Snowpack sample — Loveland Pass, Silver Plume, Colorado, USA (2/11/26, 12:00 PM MST)
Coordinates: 39.663, -105.886
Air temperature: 35 °F
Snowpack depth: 82 cm
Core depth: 40 cm
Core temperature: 23 °F
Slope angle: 13°, slope face: 12°
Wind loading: high
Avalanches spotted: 1
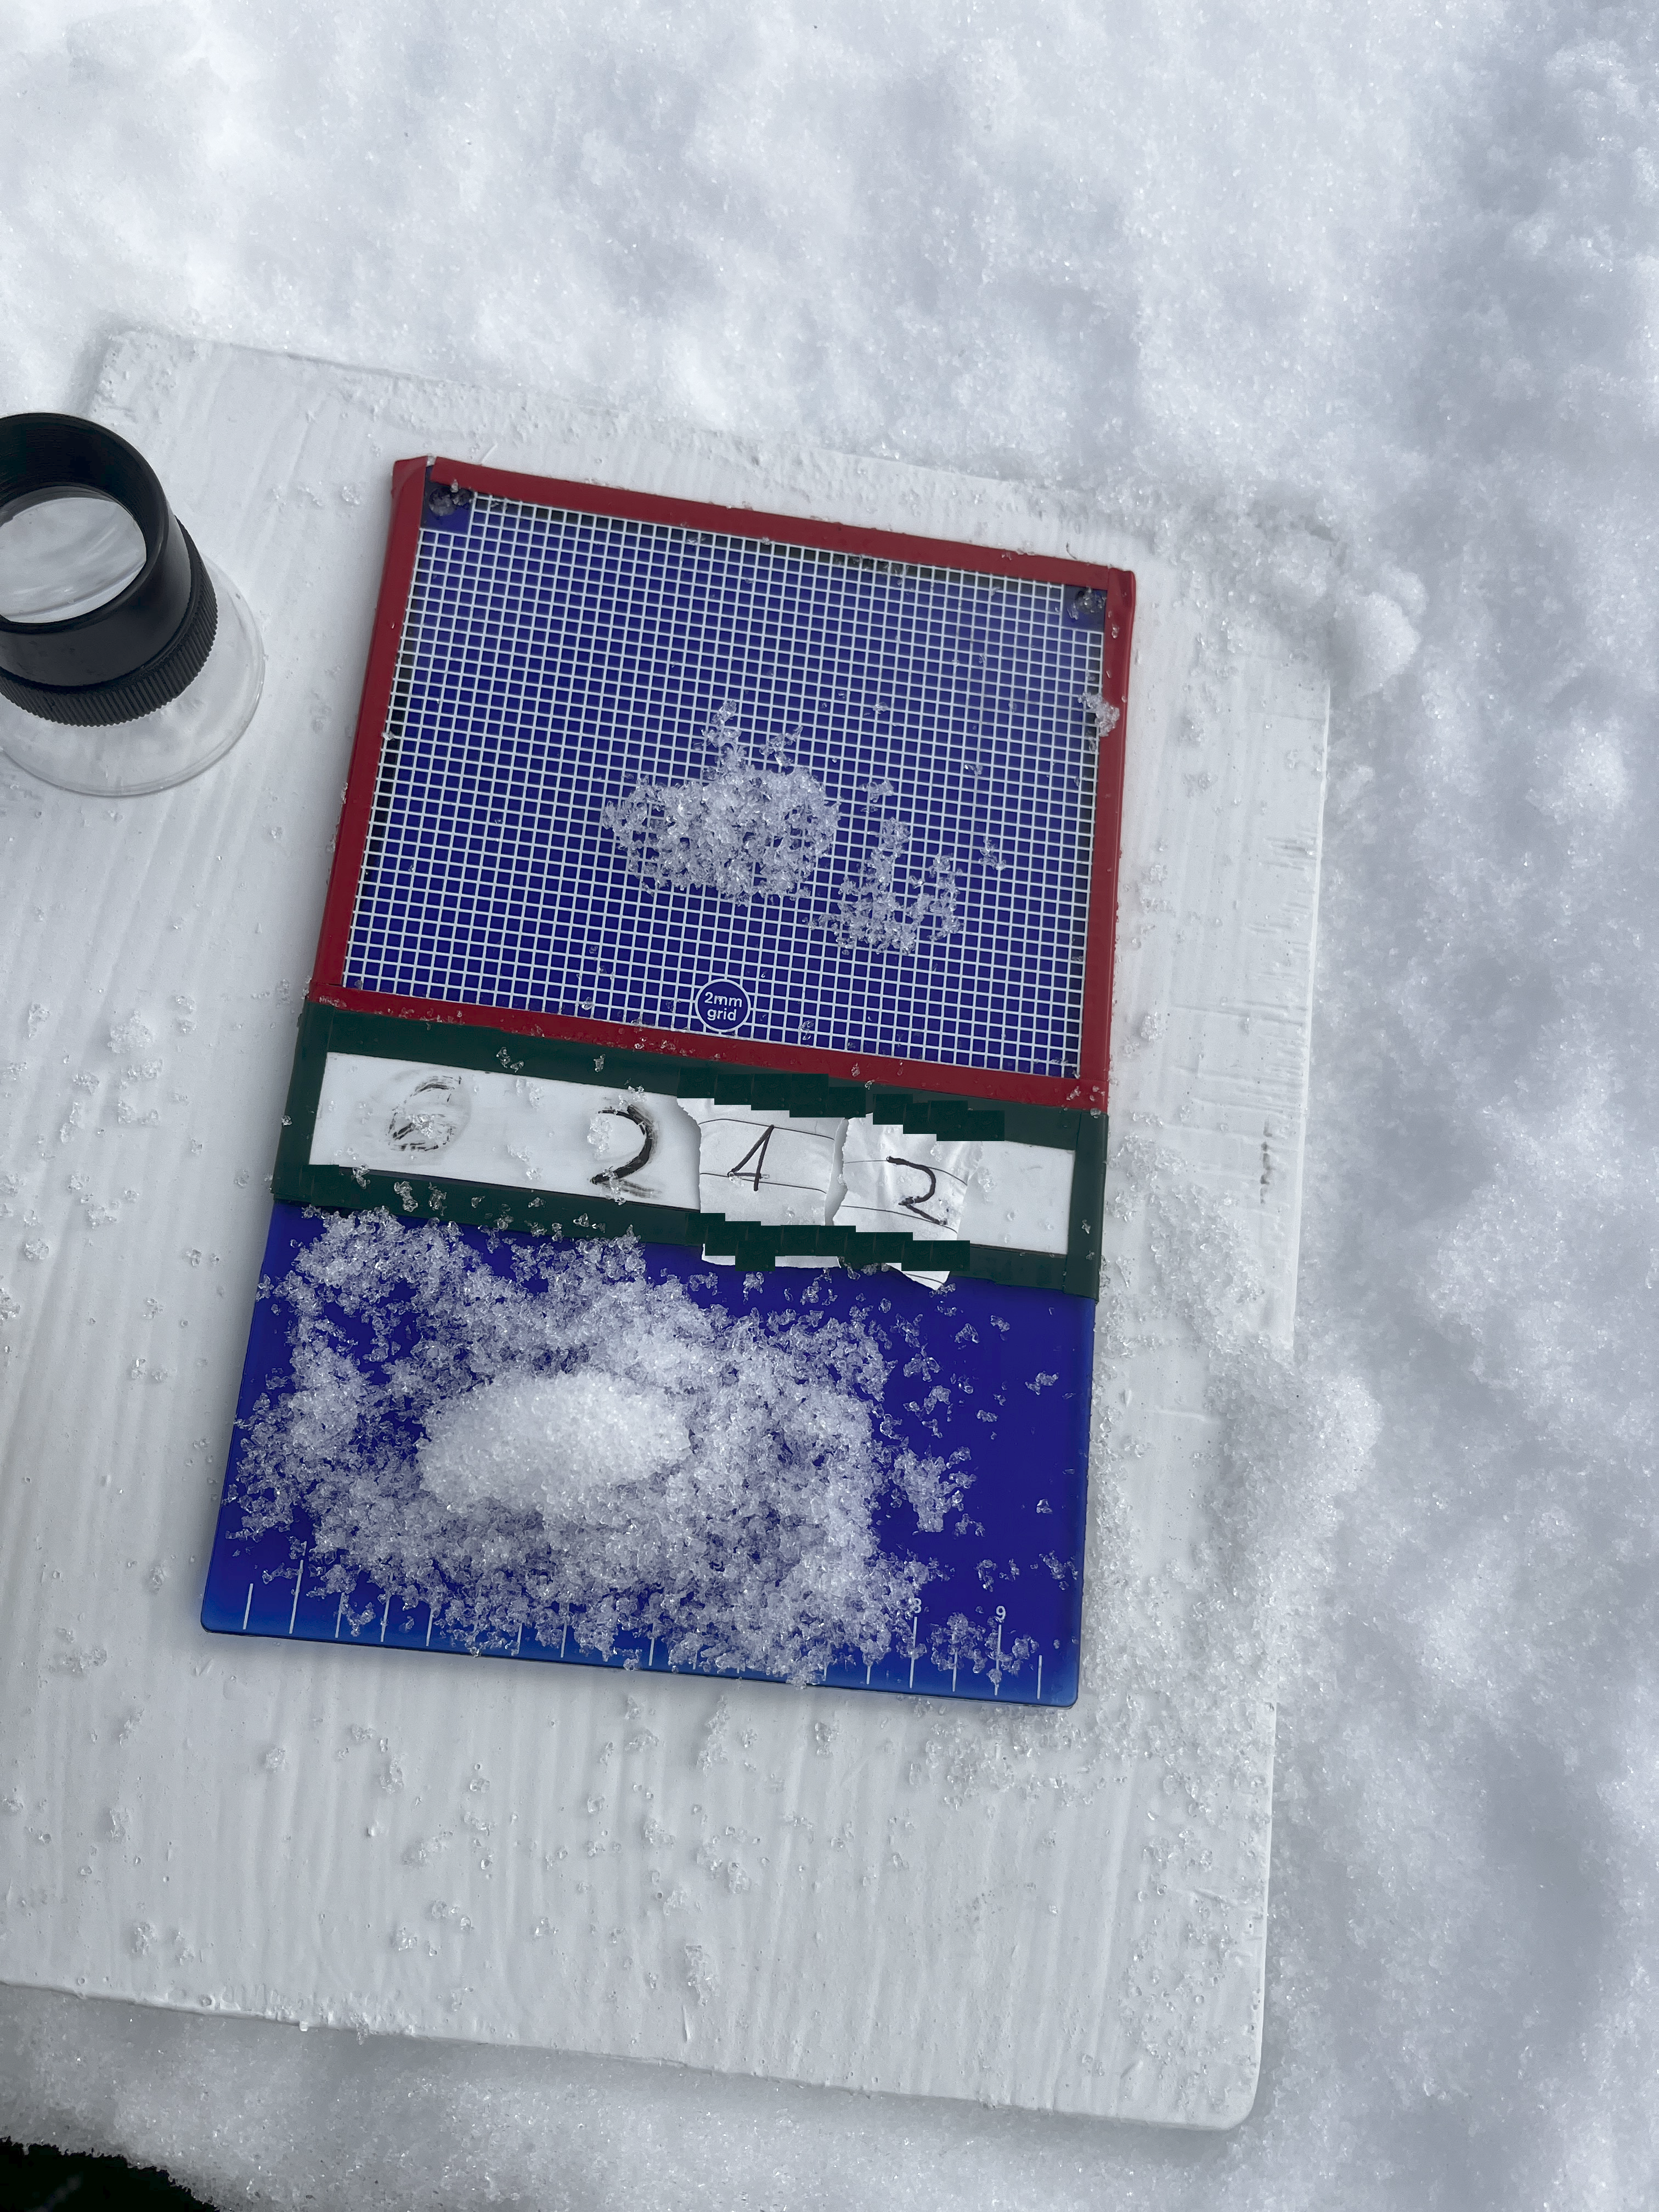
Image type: crystal_card
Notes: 1 small avalanche spotted on the north side of the bowl, lots of wind loading